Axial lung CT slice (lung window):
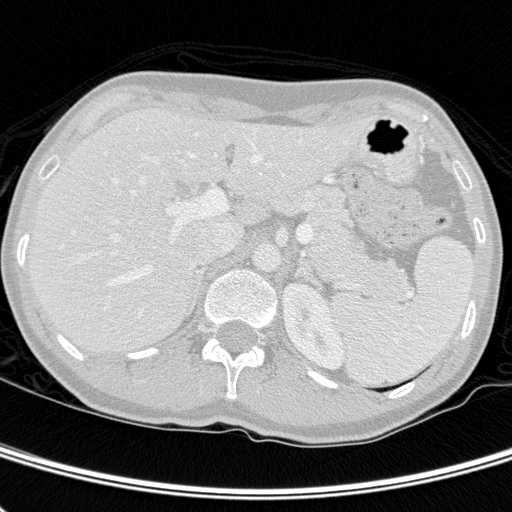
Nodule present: no